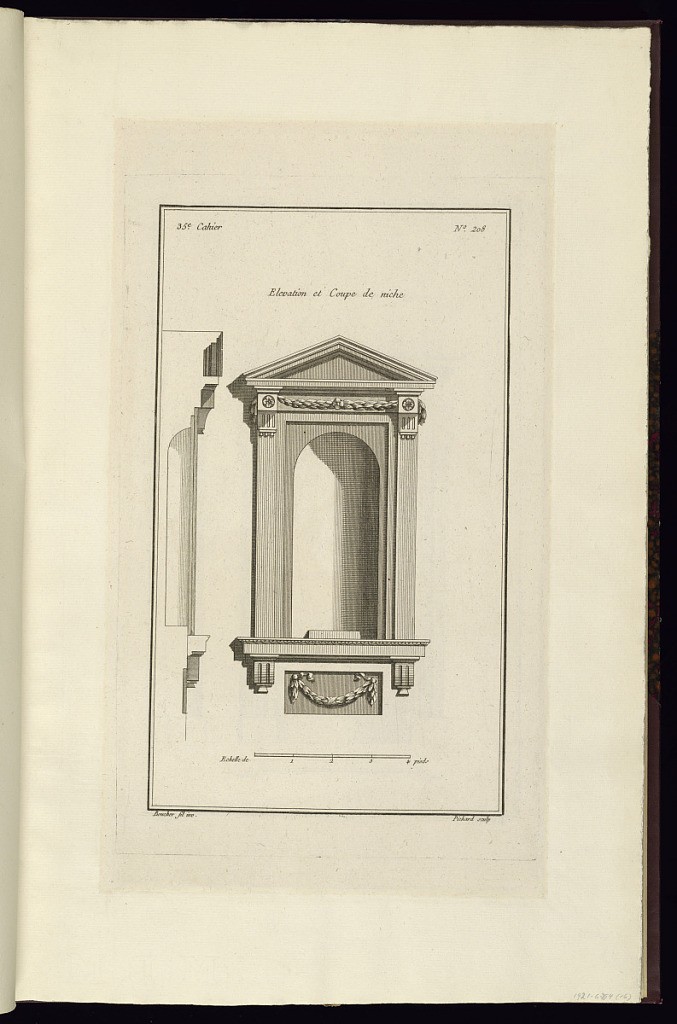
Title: Elevation et Coupe de niche
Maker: Juste-François Boucher, French, 1736 – 1782
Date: ca. 1775
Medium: Engraving on off white laid paper
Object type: Print
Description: Elevation and cross section (at left) of a niche decorated with ornament motifs including leaf garland, rosettes, and lamb tongue. The plate is signed